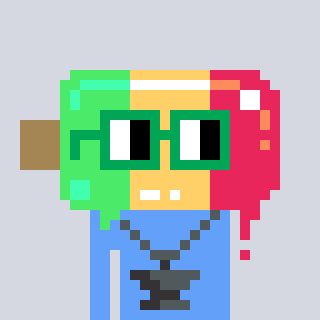
a pixel art character with square green glasses, a icepop-shaped head and a blue-colored body on a cool background